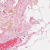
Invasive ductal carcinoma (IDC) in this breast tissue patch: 0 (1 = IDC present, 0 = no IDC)